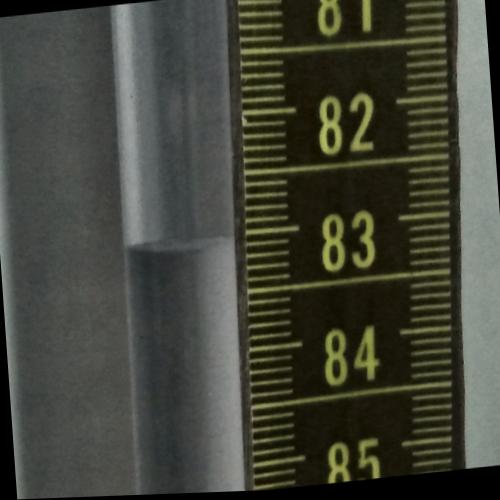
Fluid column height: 83.0 cm